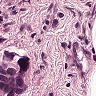
Metastatic tissue present: no